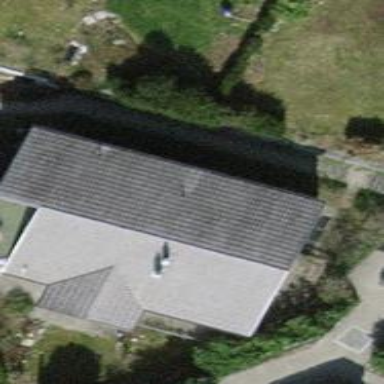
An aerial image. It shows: Light grey apartments building with gabled roof.